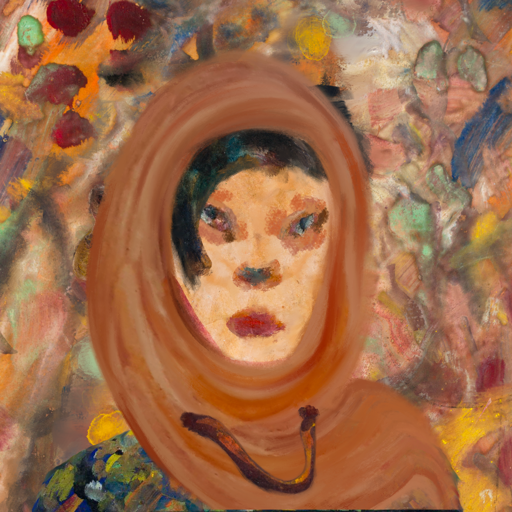
Background: Mother_And_Son_Mother, Head And Neck Front: Childish, Face Front: Boggyland, Bust: An_Impression, Hair Front: Pipe, Head Accessory: Pious_Lady_Scarf, Second Necklace: Comrade, Necklace: Blank, Baby: Blank